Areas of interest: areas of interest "Beijing Changping Fragrant Vineyard"
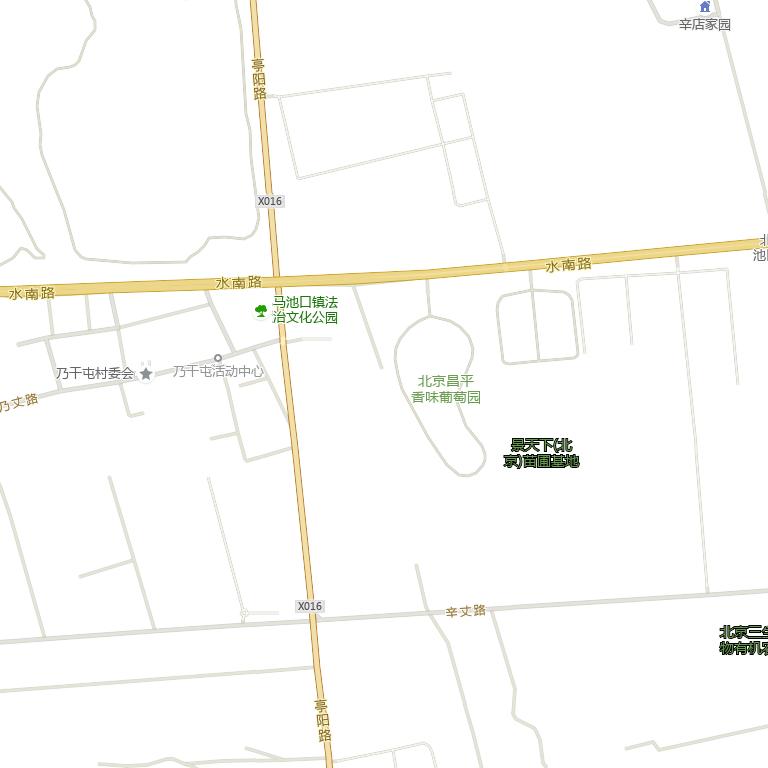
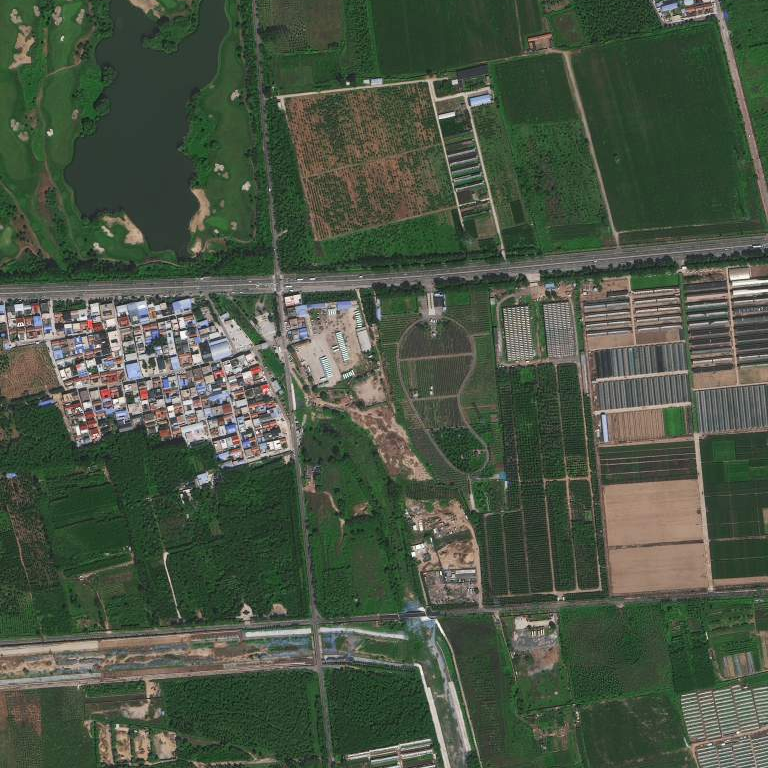